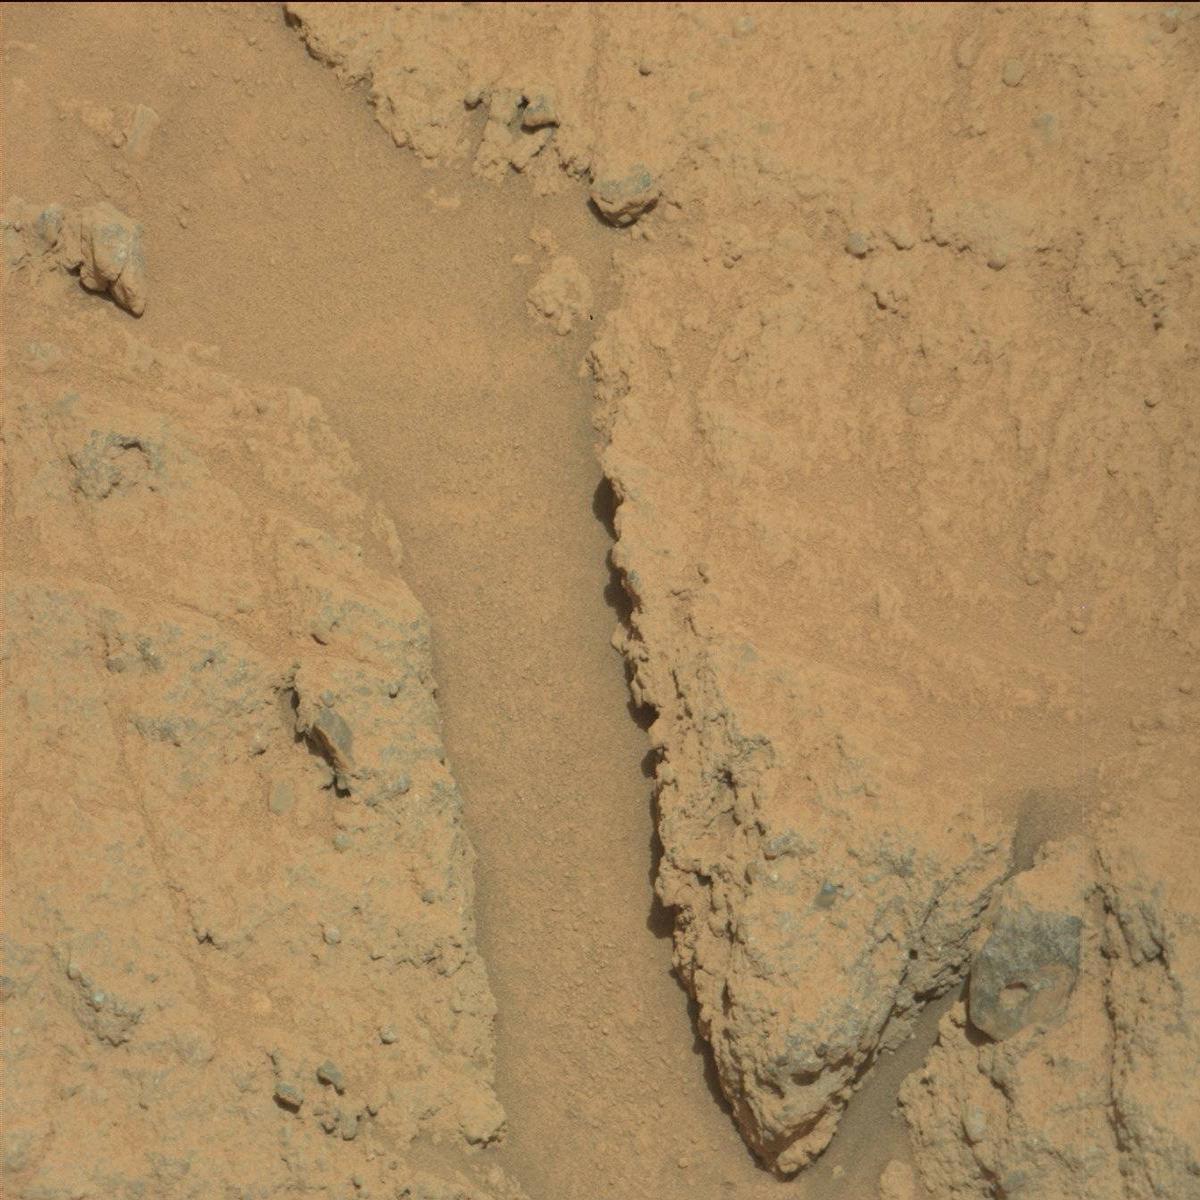
Terrain classes present: Bedrock, Sand / Soil